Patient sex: M
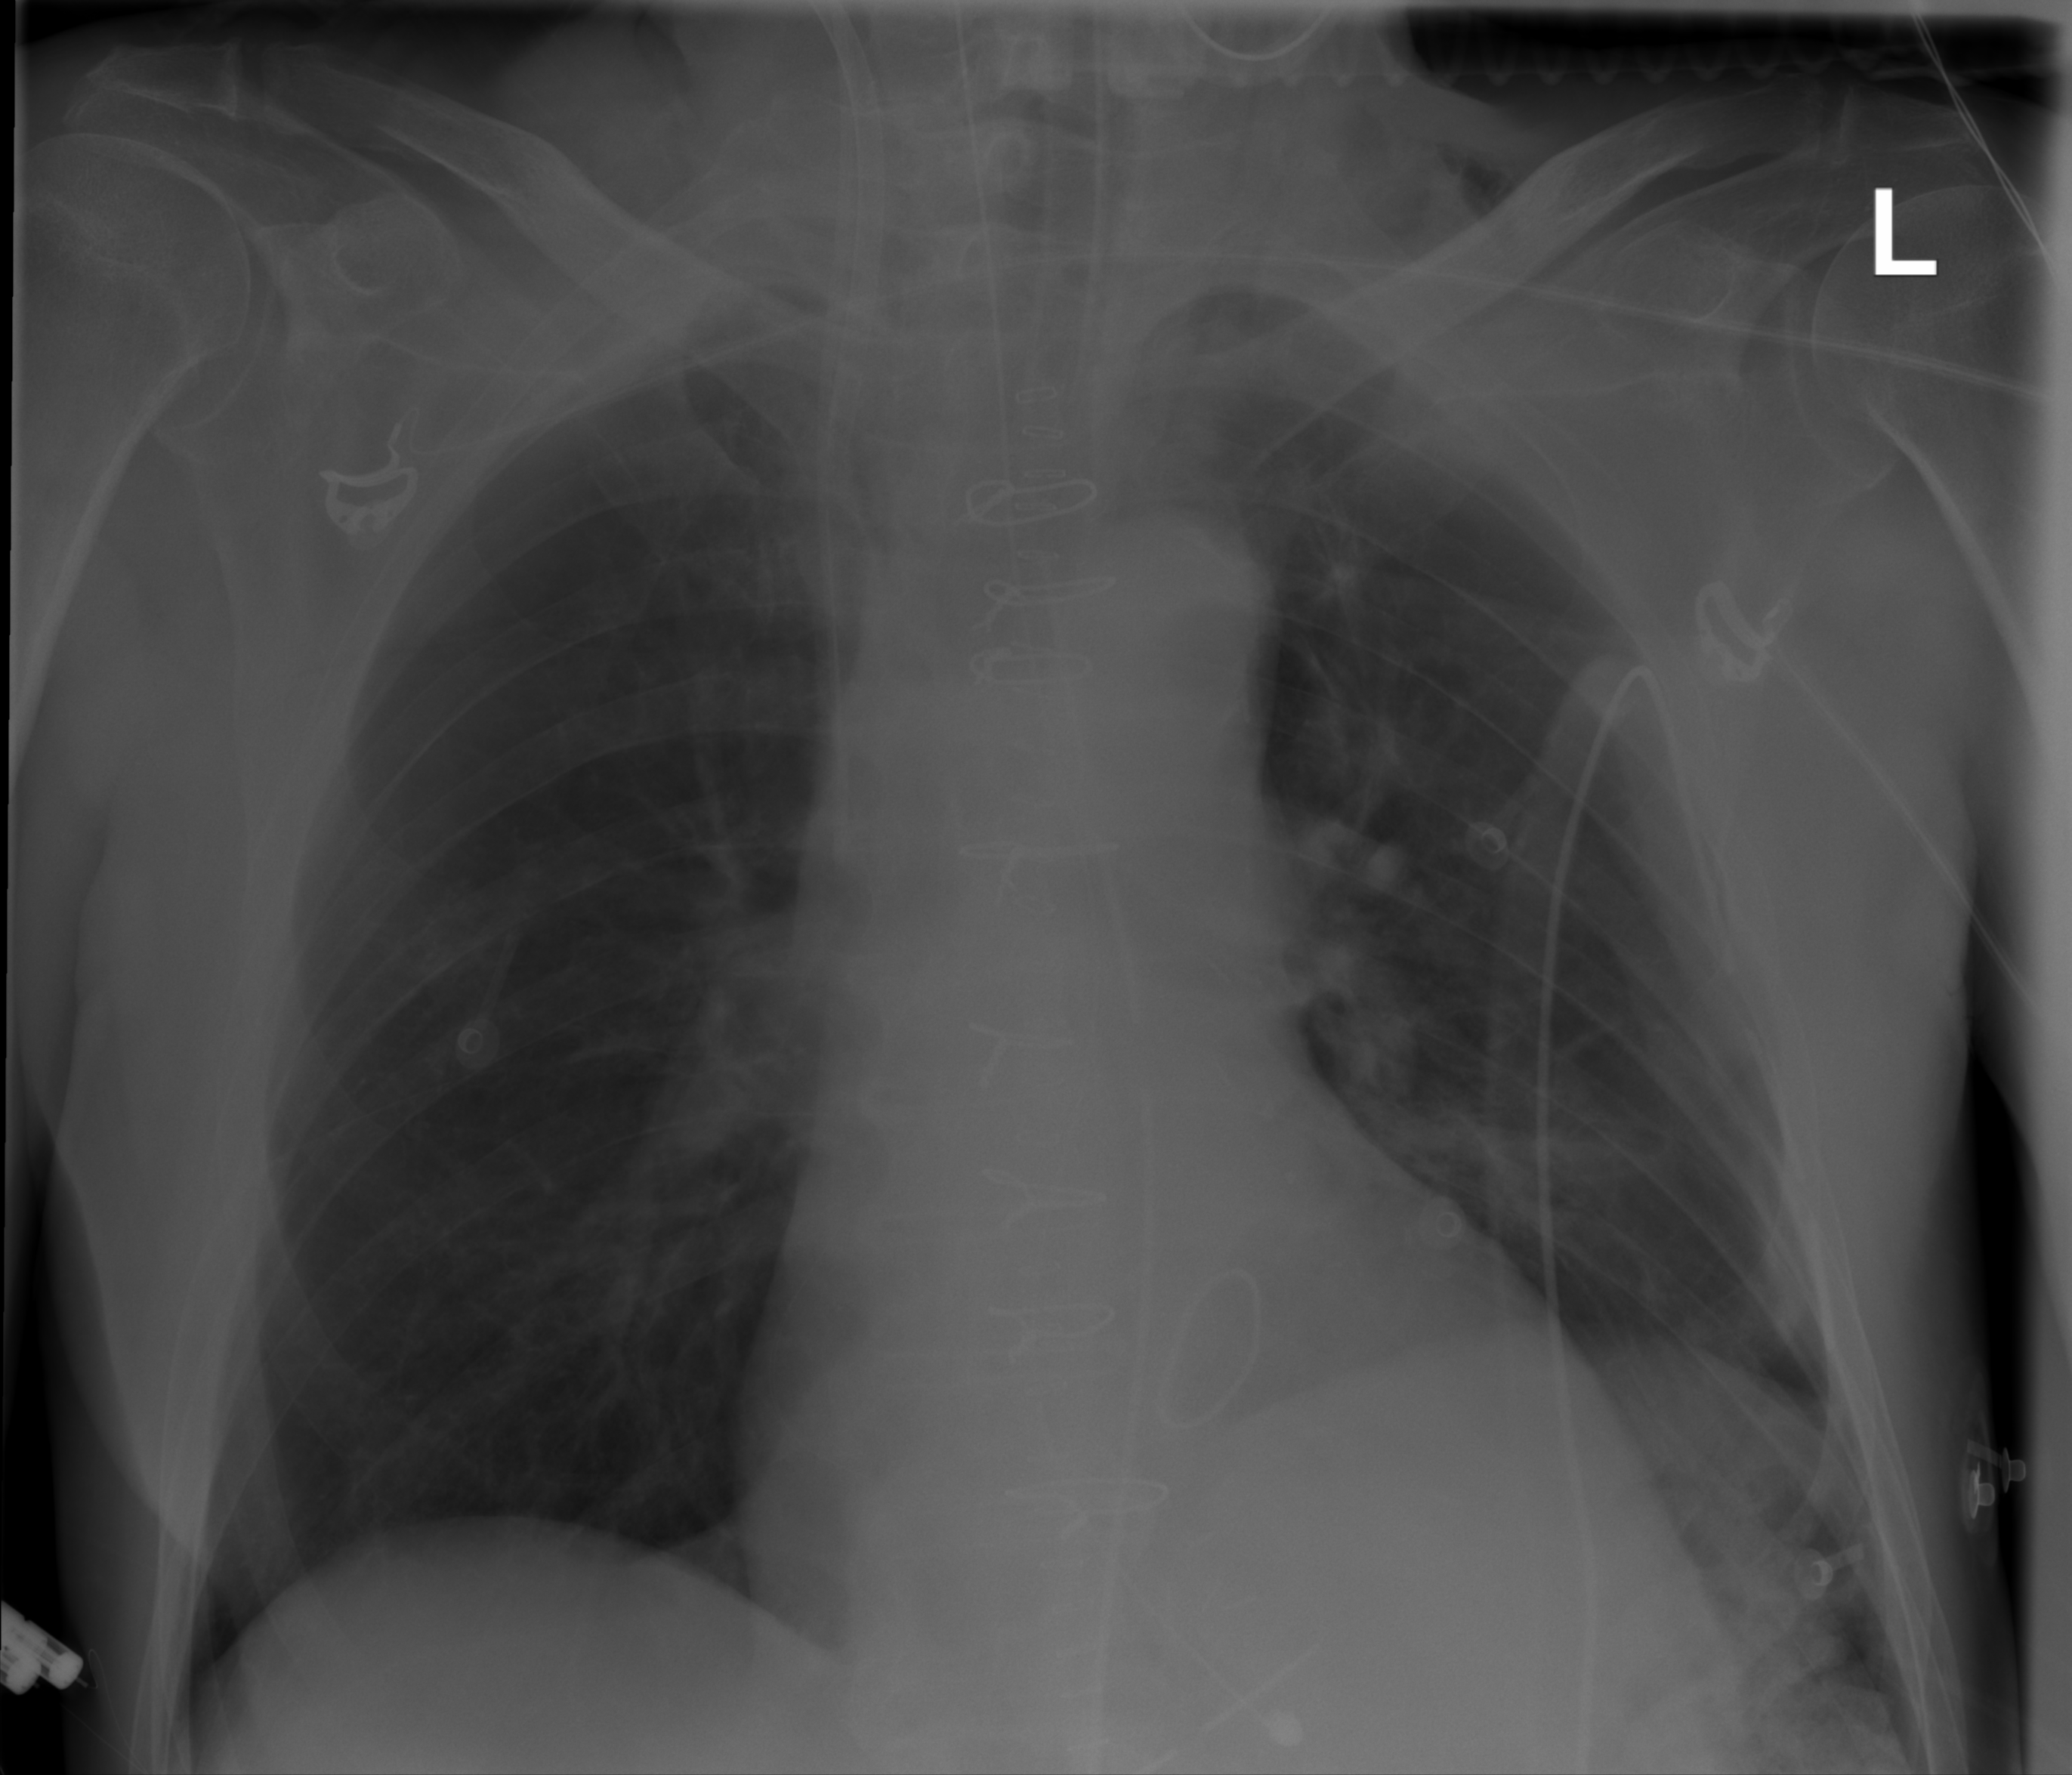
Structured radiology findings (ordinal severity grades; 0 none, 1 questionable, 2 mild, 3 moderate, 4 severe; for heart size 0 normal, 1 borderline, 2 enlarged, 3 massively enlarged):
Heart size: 2
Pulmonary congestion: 1
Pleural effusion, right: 0
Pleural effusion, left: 0
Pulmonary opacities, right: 0
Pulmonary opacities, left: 0
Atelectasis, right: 0
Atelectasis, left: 2